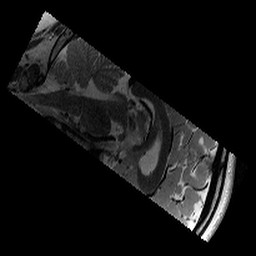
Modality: T2w
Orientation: sagittal
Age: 11
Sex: male
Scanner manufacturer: siemens
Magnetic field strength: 3 T
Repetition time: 9.23 s
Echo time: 0.067 s